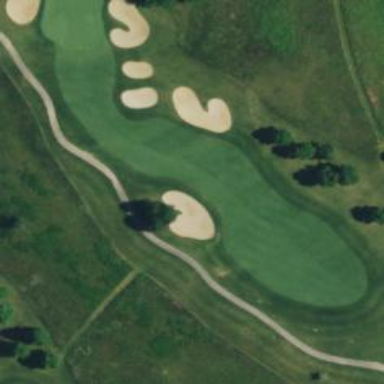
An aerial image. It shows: View of golf hole.